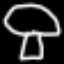
Label: mushroom